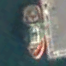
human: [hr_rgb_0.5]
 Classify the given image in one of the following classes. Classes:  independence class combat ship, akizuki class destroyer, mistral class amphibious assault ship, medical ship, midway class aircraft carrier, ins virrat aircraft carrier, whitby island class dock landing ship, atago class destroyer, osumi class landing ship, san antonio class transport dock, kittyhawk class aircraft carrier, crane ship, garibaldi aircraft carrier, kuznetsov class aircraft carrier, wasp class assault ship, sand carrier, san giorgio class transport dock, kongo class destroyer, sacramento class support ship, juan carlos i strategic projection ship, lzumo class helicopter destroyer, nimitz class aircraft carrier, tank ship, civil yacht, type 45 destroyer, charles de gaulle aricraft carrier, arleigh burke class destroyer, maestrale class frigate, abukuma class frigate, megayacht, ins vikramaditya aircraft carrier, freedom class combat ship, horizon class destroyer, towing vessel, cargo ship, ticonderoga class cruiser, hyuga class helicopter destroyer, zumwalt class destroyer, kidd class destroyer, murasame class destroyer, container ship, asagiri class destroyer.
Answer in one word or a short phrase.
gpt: Towing vessel